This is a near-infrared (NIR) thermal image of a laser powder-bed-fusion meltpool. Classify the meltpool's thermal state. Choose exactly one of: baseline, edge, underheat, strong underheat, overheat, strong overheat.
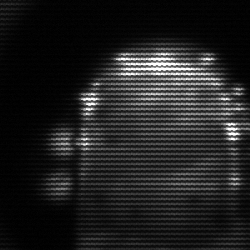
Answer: baseline